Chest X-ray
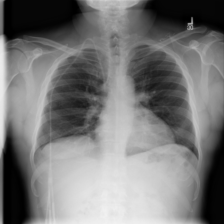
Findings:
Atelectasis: negative
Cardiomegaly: negative
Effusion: negative
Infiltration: negative
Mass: negative
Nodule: negative
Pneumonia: negative
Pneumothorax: negative
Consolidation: negative
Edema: negative
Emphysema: negative
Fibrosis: negative
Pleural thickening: negative
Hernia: negative